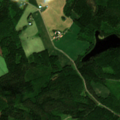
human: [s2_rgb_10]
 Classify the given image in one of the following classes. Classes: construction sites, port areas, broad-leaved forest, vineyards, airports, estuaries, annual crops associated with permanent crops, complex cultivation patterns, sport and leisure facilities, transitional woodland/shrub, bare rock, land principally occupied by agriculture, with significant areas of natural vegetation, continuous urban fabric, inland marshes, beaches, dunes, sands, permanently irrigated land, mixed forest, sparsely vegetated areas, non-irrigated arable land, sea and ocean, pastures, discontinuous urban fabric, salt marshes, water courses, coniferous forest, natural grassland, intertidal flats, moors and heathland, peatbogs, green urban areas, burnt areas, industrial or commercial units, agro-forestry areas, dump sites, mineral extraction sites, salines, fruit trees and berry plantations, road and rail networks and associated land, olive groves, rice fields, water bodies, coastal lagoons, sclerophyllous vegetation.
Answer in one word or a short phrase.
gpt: non-irrigated arable land, coniferous forest, mixed forest, transitional woodland/shrub